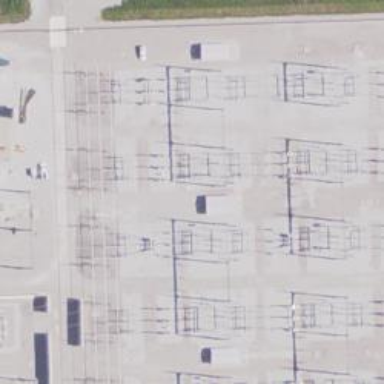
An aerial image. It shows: Switch for power supply.